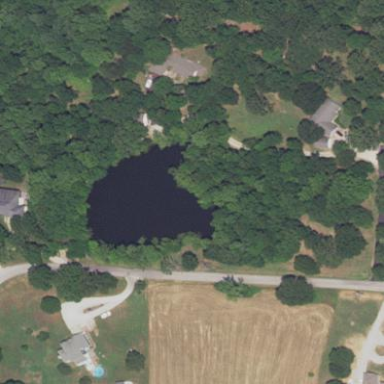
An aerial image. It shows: Pond with natural water.